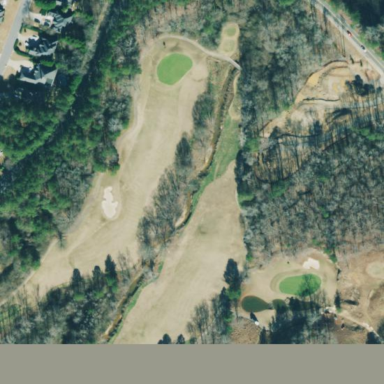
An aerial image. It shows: Golf fairway surrounded by grass.